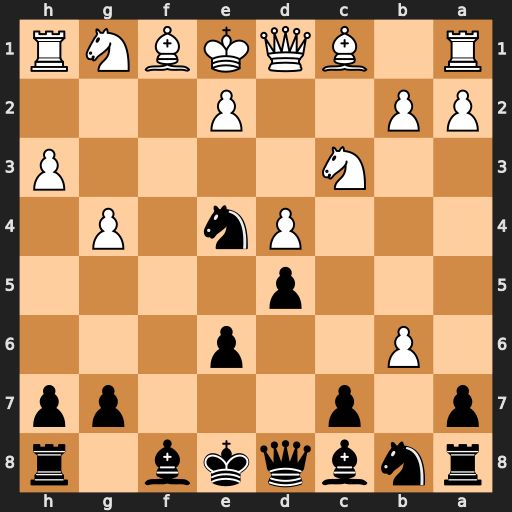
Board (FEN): rnbqkb1r/p1p3pp/1P2p3/3p4/3Pn1P1/2N4P/PP2P3/R1BQKBNR
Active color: b
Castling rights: KQkq
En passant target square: -
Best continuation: Qh4#